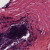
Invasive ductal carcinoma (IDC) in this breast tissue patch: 0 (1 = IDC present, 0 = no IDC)